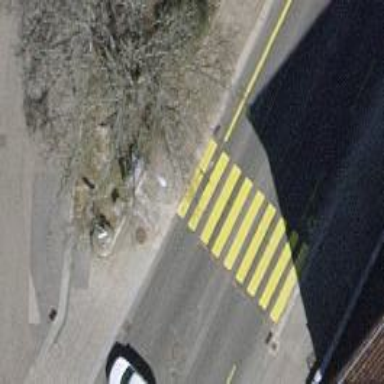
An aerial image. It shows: Marked zebra crossing on the road.